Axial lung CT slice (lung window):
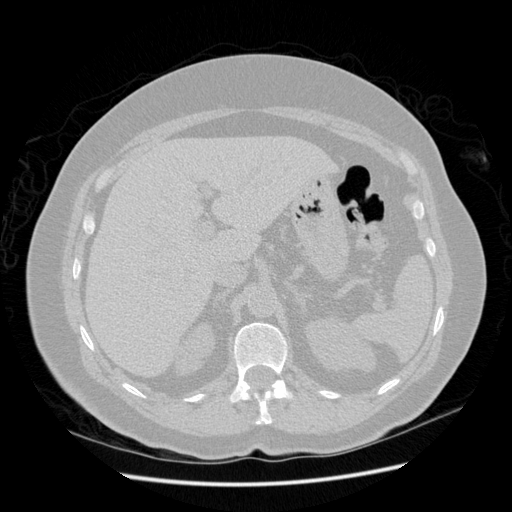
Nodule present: no